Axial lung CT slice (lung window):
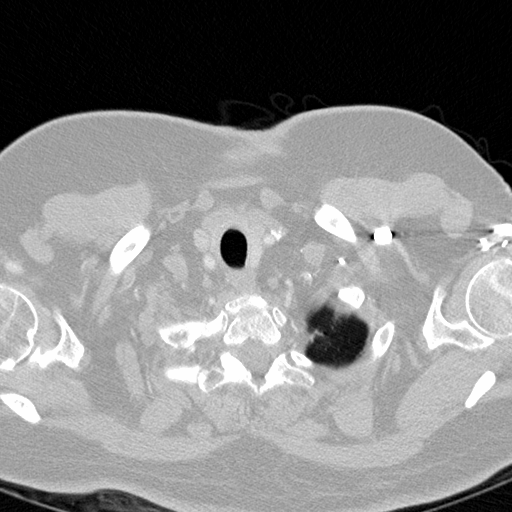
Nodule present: no